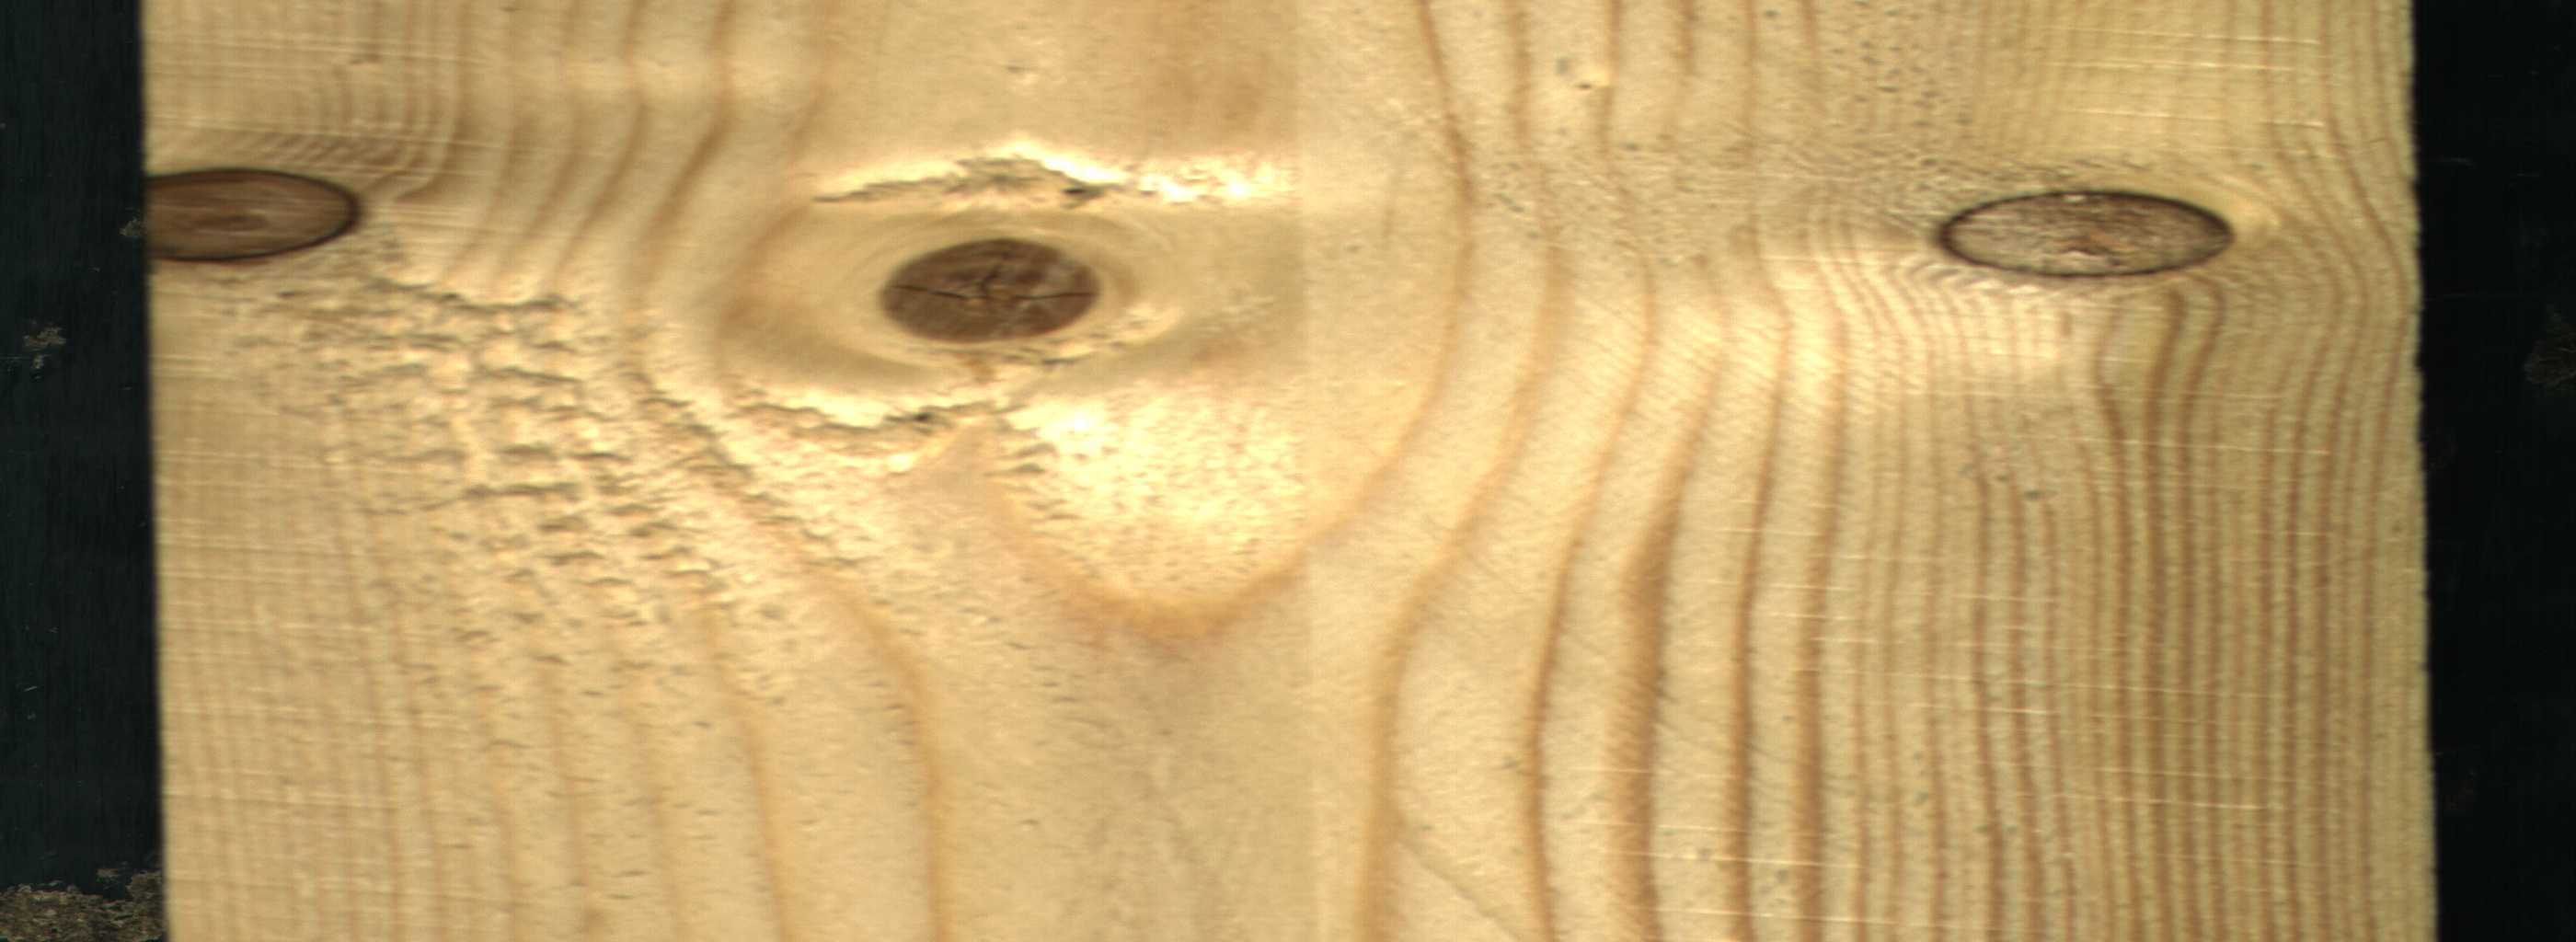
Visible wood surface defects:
knot_with_crack
Dead_Knot
Dead_Knot